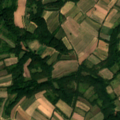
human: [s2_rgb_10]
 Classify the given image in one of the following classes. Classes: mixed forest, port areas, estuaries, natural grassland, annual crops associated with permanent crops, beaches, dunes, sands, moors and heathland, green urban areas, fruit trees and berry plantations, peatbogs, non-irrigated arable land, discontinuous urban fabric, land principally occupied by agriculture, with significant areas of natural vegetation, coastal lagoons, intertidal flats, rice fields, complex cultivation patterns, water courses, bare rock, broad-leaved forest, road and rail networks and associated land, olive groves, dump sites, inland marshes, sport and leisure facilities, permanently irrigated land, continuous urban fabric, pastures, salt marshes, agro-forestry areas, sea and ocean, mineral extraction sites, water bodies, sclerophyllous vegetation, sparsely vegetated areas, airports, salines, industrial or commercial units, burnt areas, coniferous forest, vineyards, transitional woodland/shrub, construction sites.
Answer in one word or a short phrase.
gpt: complex cultivation patterns, land principally occupied by agriculture, with significant areas of natural vegetation, broad-leaved forest